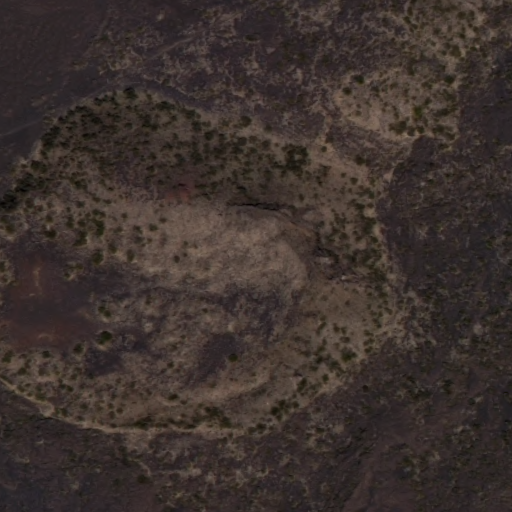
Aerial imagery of mountain in Hawaii named Nāmanaokeakua Mountain containing only unknown